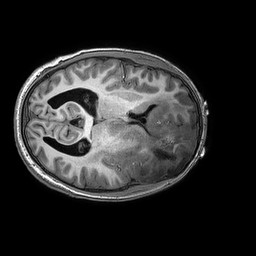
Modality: T1w
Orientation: axial
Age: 22
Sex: male
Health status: ill
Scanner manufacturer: philips
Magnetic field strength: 3 T
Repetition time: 0.006661 s
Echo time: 0.002988 s